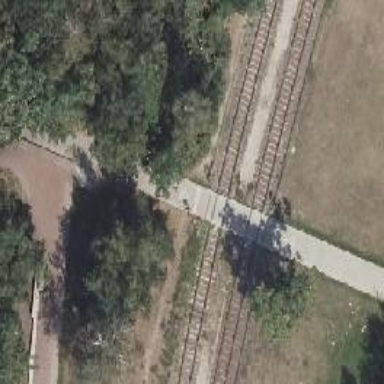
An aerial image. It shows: Railway crossing.